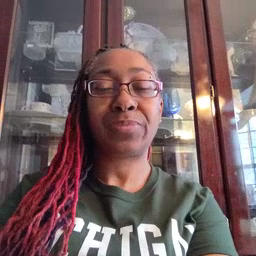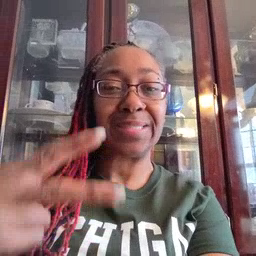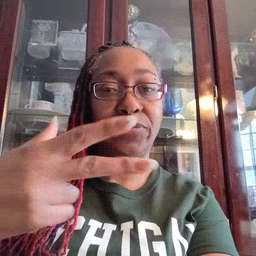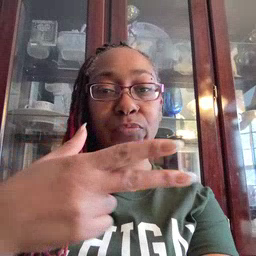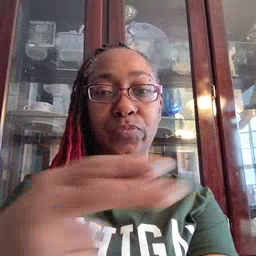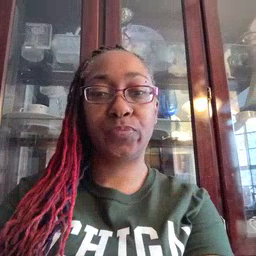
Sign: scissors